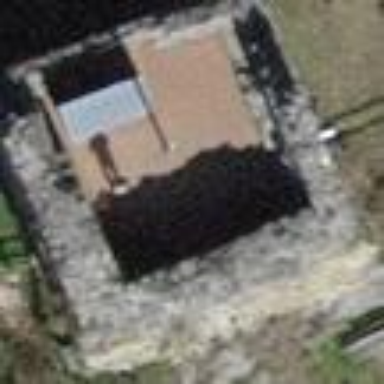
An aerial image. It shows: Historic castle building.